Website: crate-barrel
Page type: gifting
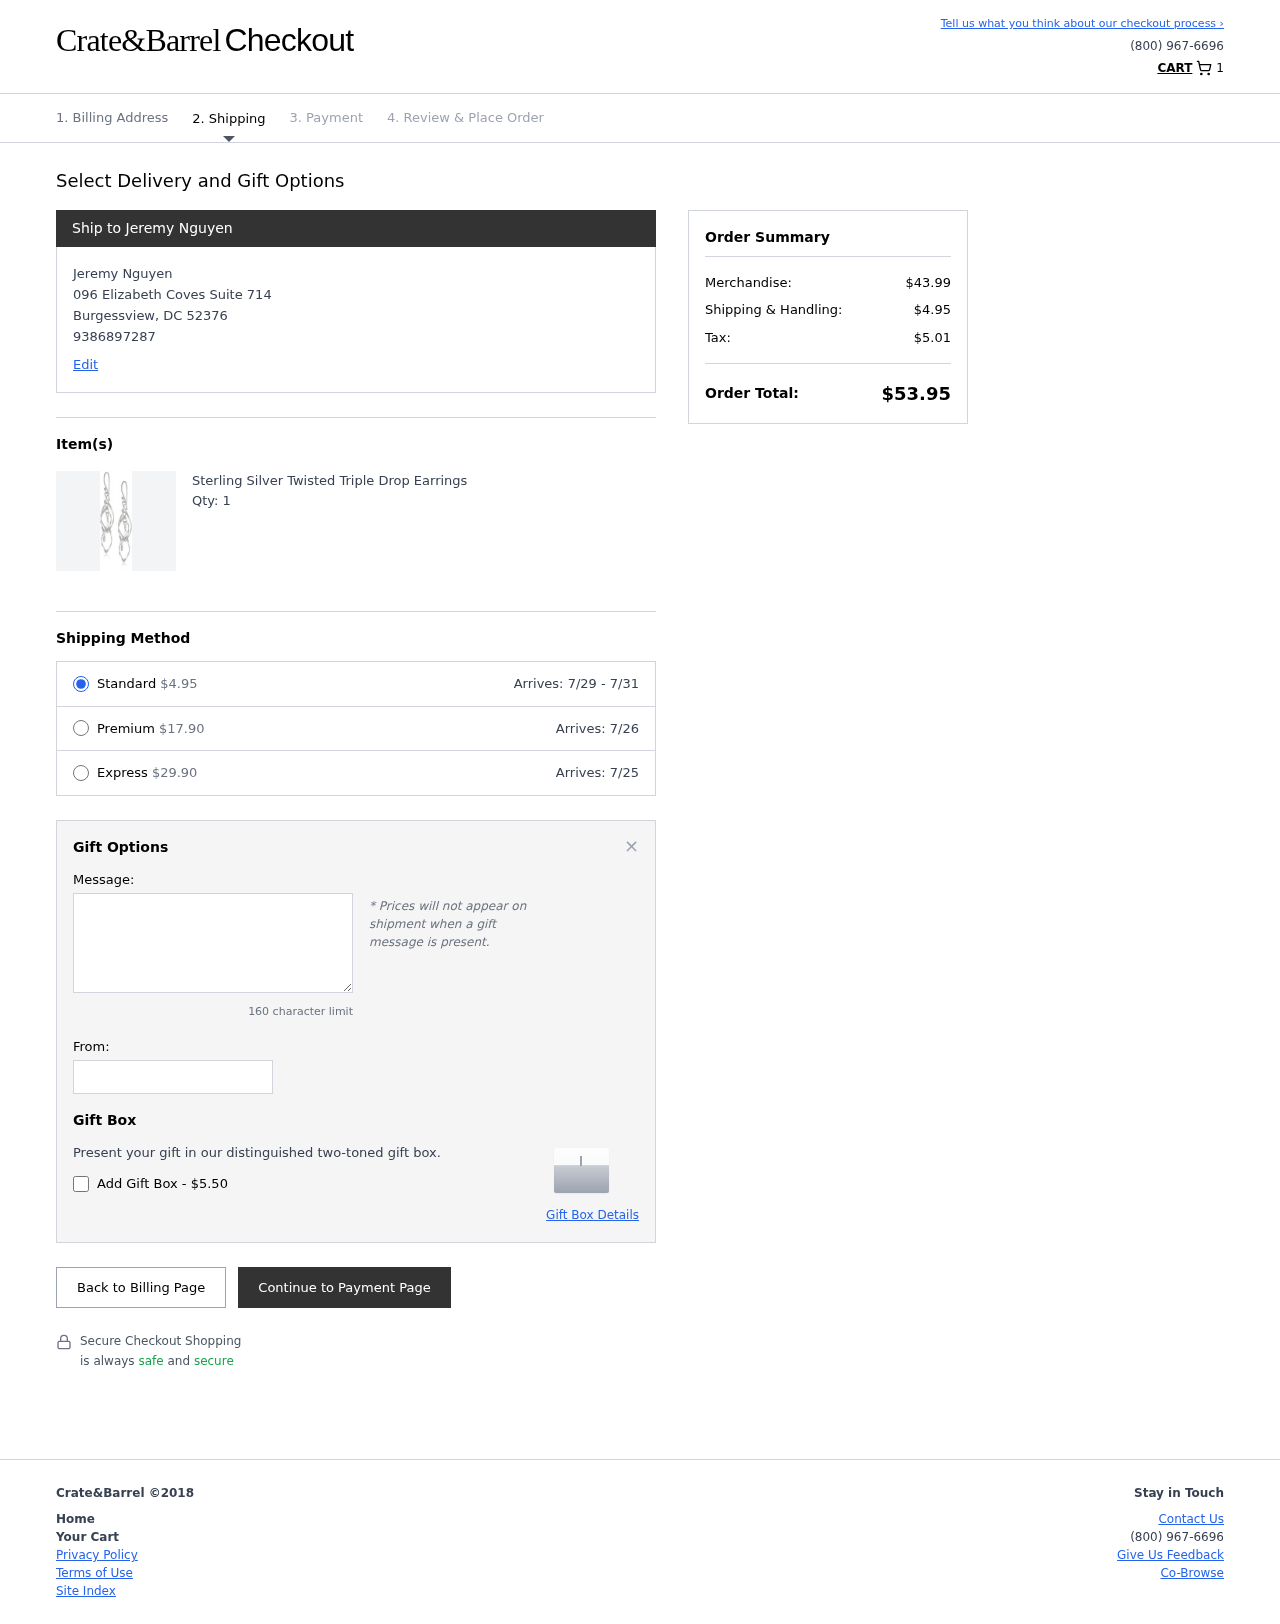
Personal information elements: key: PII_CITY
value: Burgessview
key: PII_FULLNAME
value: Jeremy Nguyen
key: PII_GIFT_FIRSTNAME
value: Melissa
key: PII_GIFT_MESSAGE
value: Hey Melissa, I saw these earrings and immediately thought of you—they’re just as unique and stylish as you are! I hope they brighten your day and remind you how special you are. Enjoy!
Jeremy
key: PII_PHONE
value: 9386897287
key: PII_POSTCODE
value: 52376
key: PII_STATE_ABBR
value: DC
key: PII_STREET
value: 096 Elizabeth Coves Suite 714
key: PII_FULLNAME2
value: Jeremy Nguyen
Product elements: key: PRODUCT1_NAME
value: Sterling Silver Twisted Triple Drop Earrings
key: PRODUCT1_QUANTITY
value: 1
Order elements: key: ORDER_NUM_ITEMS
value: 1
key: ORDER_SHIPPING_COST
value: $4.95
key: ORDER_DELIVERY_DATE_RANGE
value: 7/29 - 7/31
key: ORDER_PREMIUM_SHIPPING
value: $17.90
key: ORDER_PREMIUM_DATE
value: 7/26
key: ORDER_EXPRESS_SHIPPING
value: $29.90
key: ORDER_EXPRESS_DATE
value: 7/25
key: ORDER_SUBTOTAL
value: $43.99
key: ORDER_TAX
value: $5.01
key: ORDER_TOTAL
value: $53.95